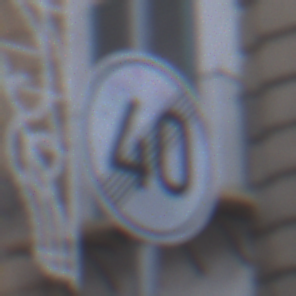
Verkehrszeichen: EndeGeschwindigkeit40
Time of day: SunriseSunset
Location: Outdoor (Urban)
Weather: PartlyCloudy
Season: NotSpecified
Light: Natural